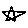
Label: star